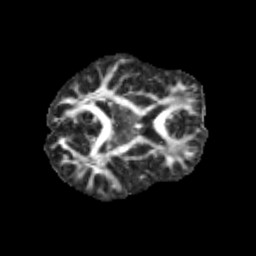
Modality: FA
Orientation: axial
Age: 13
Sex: male
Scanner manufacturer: siemens
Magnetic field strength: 3 T
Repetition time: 3.8 s
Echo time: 0.07 s